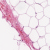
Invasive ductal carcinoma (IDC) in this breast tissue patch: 0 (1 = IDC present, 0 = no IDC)